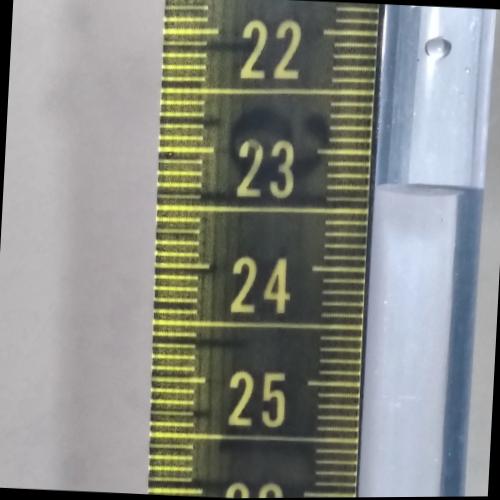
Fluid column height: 23.3 cm